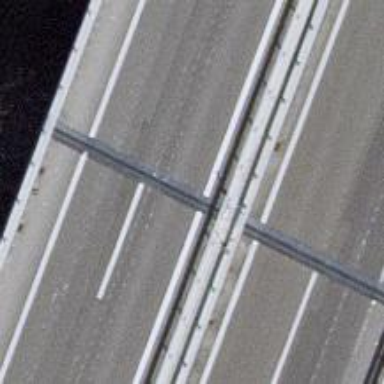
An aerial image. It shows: Bridge with guard rails.